Question: With eclipse + android plugin on ubuntu the highlight background color of intellisense is grey while text is white which makes reading the text difficult as can be seen in the pic .

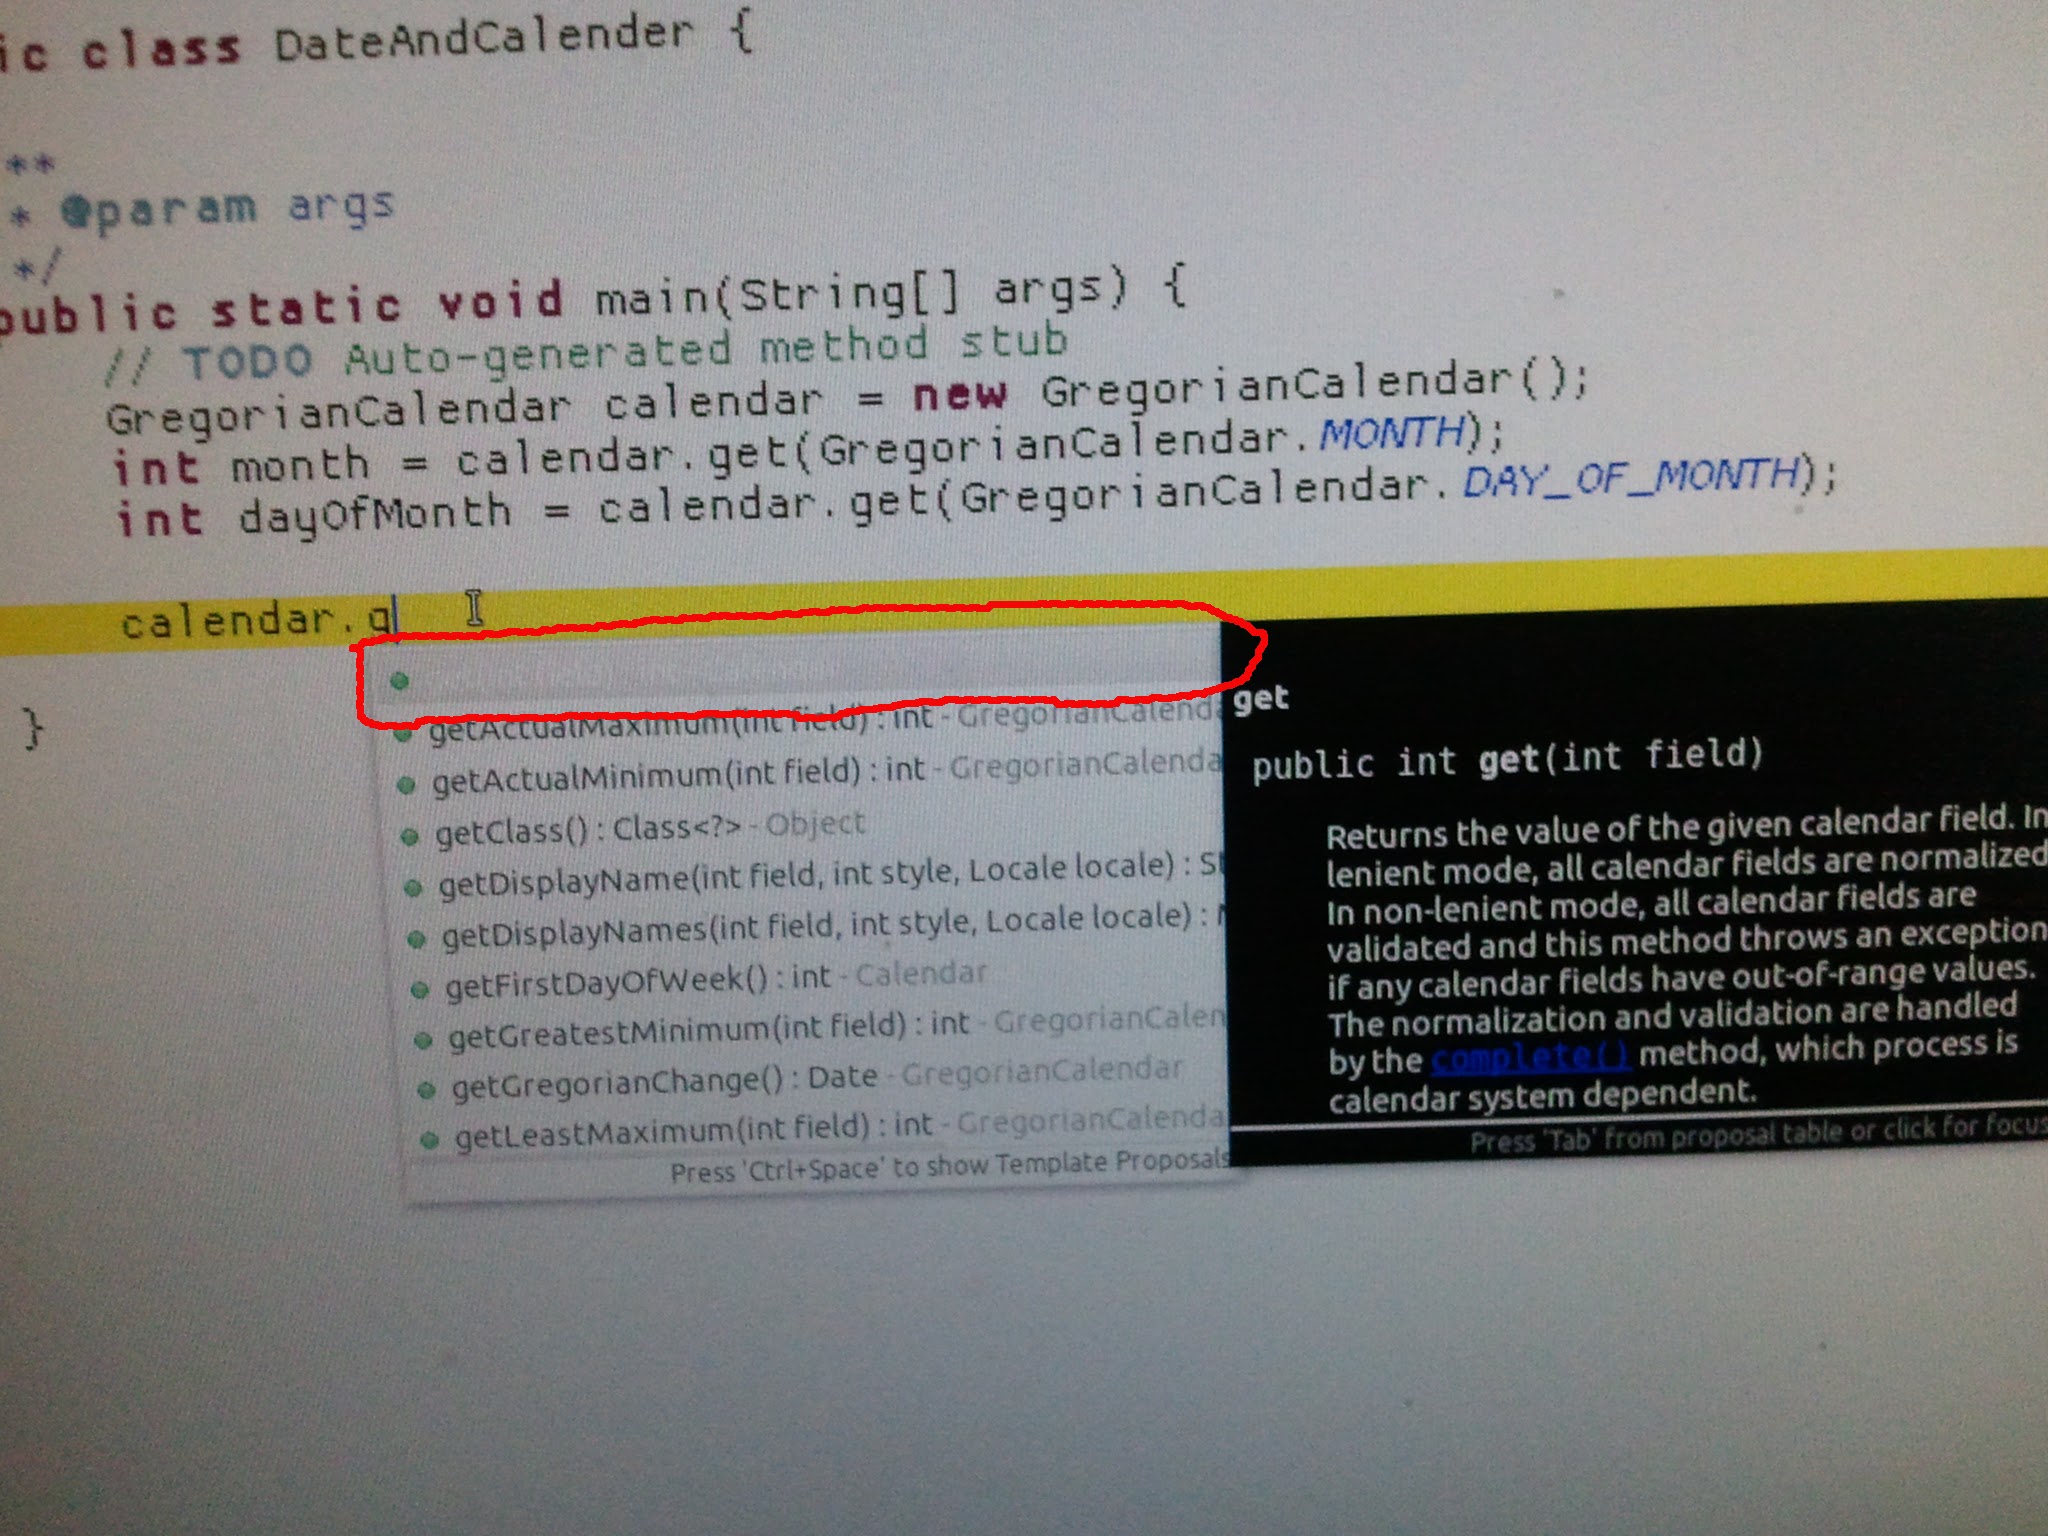
Answer: By simply changing ubuntu theme fixed the problem :)